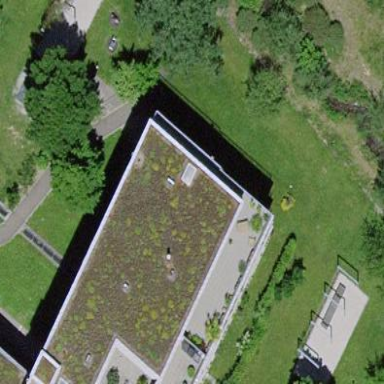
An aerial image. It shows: Building part with flat roof.